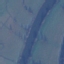
Land use / land cover: River